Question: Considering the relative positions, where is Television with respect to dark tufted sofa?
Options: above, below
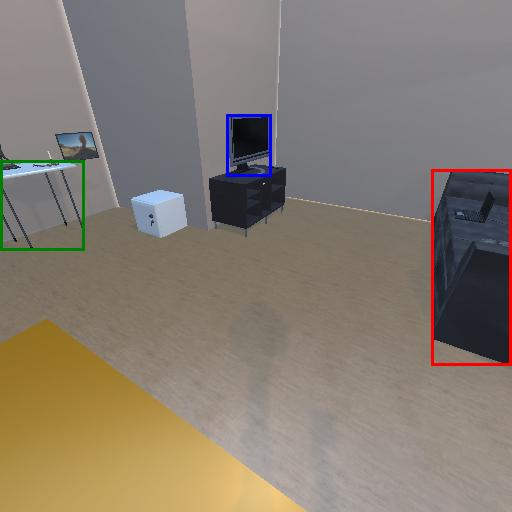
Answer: above